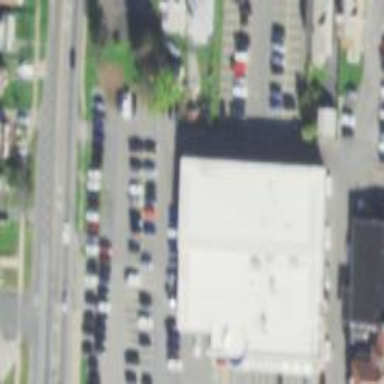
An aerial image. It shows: Building that houses car shop.